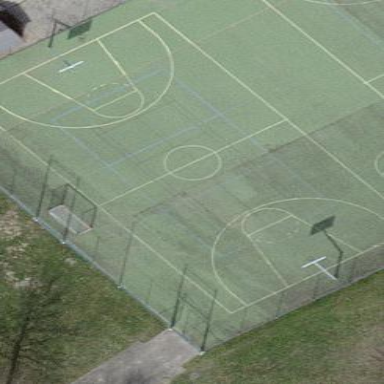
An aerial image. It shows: Basketball court in the leisure land pitch.